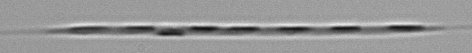
Label: Rhizosolenia